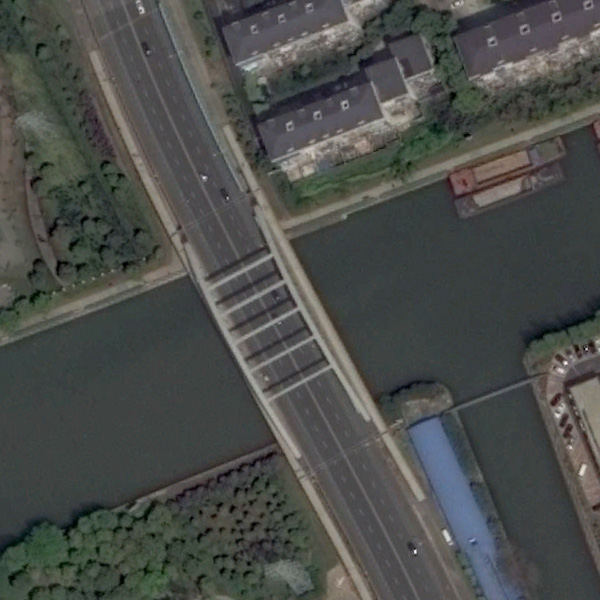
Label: Bridge